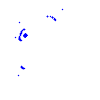
Particle: proton